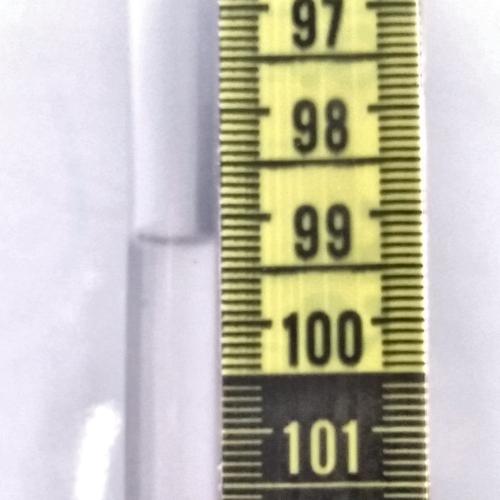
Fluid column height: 99.3 cm